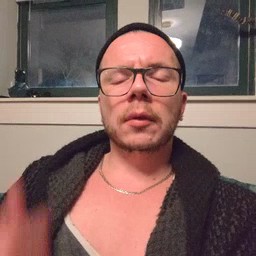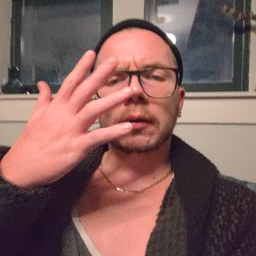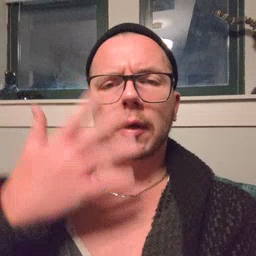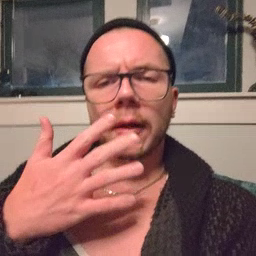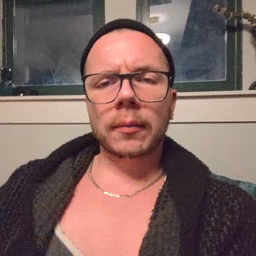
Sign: sad